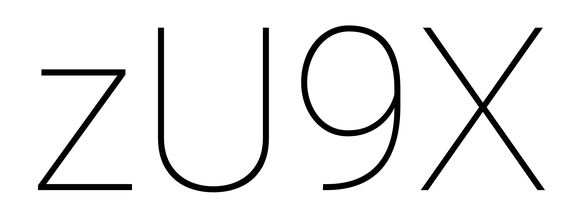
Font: Roboto_Thin